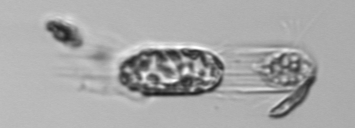
Label: Corethron_hystrix